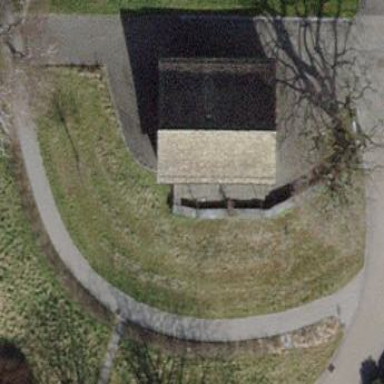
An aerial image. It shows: Shed building.